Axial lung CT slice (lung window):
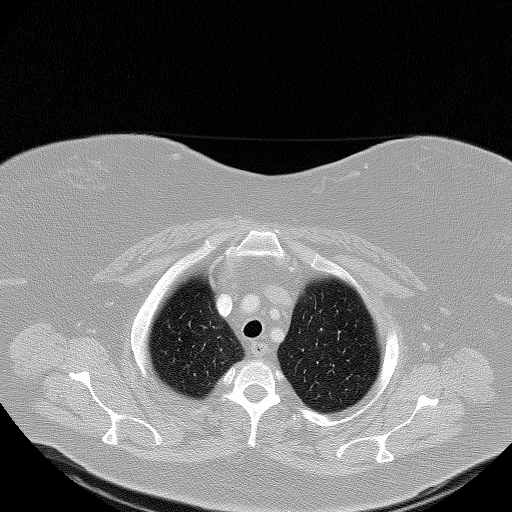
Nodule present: no